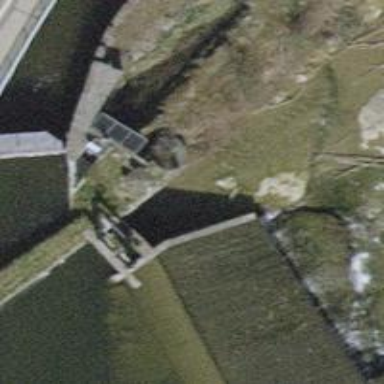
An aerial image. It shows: Retaining wall.